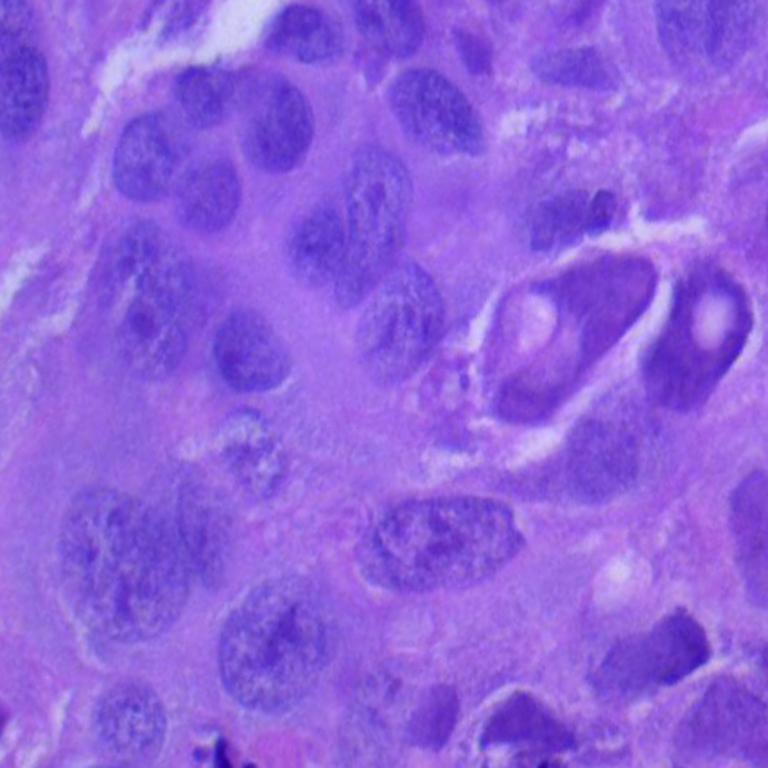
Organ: lung
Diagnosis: squamous carcinomas